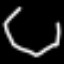
Label: octagon